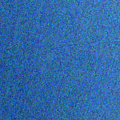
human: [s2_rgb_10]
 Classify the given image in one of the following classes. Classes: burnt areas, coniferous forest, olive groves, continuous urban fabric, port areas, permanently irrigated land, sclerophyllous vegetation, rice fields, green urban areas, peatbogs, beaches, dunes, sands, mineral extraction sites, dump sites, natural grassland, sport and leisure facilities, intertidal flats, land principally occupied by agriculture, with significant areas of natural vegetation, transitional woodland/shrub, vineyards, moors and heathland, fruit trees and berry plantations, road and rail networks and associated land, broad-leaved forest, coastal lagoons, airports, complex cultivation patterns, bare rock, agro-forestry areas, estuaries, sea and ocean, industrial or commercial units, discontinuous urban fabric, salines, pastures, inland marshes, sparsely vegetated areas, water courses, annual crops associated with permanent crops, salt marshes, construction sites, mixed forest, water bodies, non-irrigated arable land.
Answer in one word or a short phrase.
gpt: water bodies